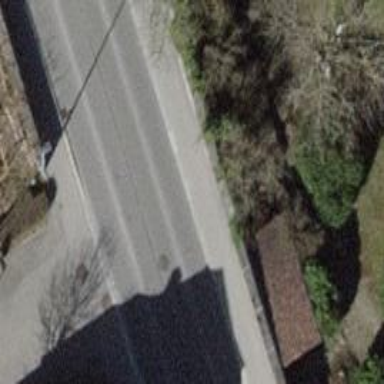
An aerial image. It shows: Asphalt path that serves as sidewalk.